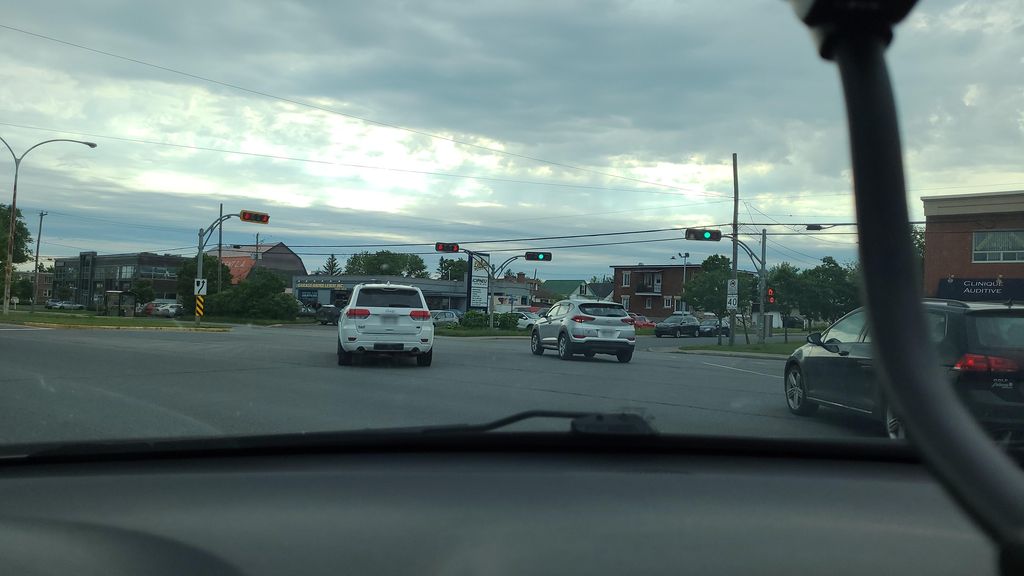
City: montreal